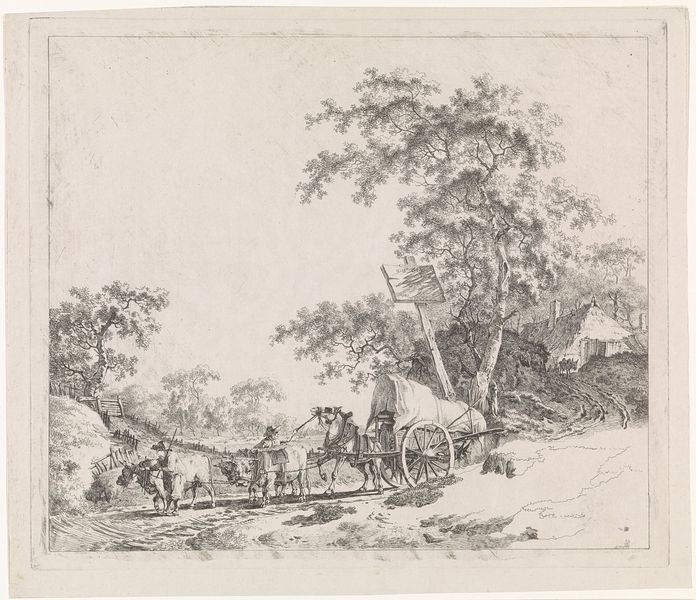
Titel: Landschap met ingespannen runderen en een paard die een kar trekken
Künstler: Barend Hendrik Thier
Standort: Amsterdam
Institution: Rijksmuseum
Schlagwörter: maison, arbres, fermier, chariot, animal, pèlerin